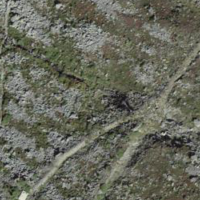
EUNIS habitat code: 48
Species observed at this site:
Turdus torquatus